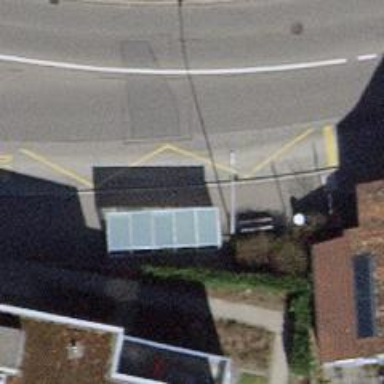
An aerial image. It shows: Bench for seating.